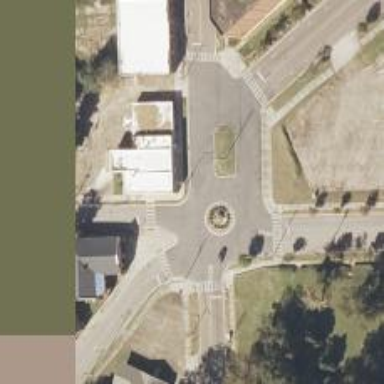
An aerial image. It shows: Circular junction on tertiary road.